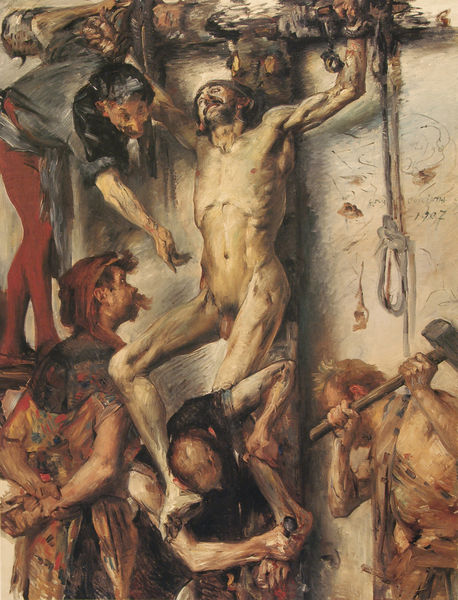
Titel: Das große Martyrium
Künstler: Lovis Corinth
Standort: Regensburg
Institution: Museum Ostdeutsche Galerie
Schlagwörter: fuß, gemälde, hand, haut, kopf, körper, mann, nackt, schatten, weiß, impressionismus, menschen, braun, bunt, grau, hell, holz, männer, schwarz, blick, gürtel, rot, rock, hose, wand, anatomie, arme, gesicht, halten, henker, inkarnat, mensch, tod, schauen, strick, beine, bein, füße, leine, gewalt, seile, muskeln, nabel, bauch, geschlecht, nagel, nägel, punkte, knochen, penis, blut, corinth, lovis, spott, kreuz, religion, seil, knechte, rippen, soldat, reichen, flecken, römer, dunkels, astloch, christus, jesus, kreuzabnahme, kreuzigung, sterben, hammer, leid, leiden, zunge, strumpfhose, adern, kruzifix, korinth, zuschauen, gekreuzigt, schmerzen, ausholen, schlagen, chrustus, verspottung, glotzen, gekreuzigter, schlinge, abnahme, schächer, stricke, folter, marter, passion, grausam, hauptmann, rote hose, ecce homo, kreuzigen, zuschlagen, verhöhnung, marterwerkzeuge, befestigen, drastisch, nageln, henkersknechte, blaut, dilletanten, kneckte, genitale, bunter rock, schnut